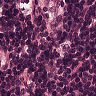
Metastatic tissue present: no